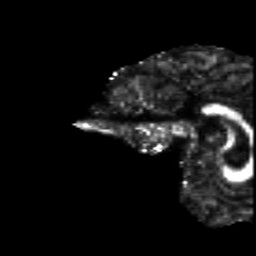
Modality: FA
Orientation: sagittal
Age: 23
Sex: male
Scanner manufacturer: siemens
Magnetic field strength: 3 T
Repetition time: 8.8 s
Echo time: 0.085 s